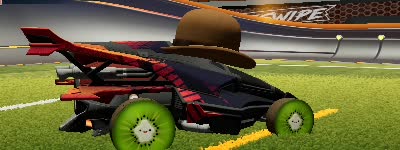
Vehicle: aftershock